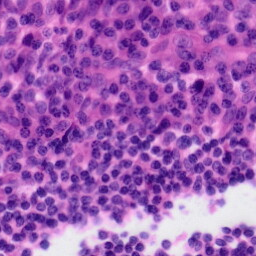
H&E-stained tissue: Tonsil